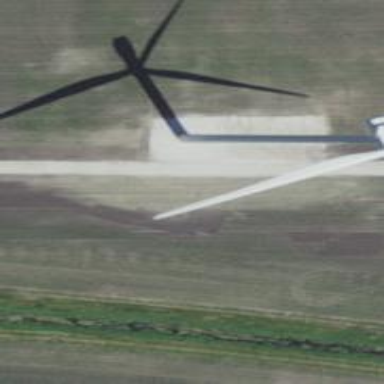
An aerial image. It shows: Wind generator powered by Vestas horizontal axis wind turbine.